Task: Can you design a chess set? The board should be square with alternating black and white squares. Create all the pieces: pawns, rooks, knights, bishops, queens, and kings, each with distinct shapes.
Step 3175:
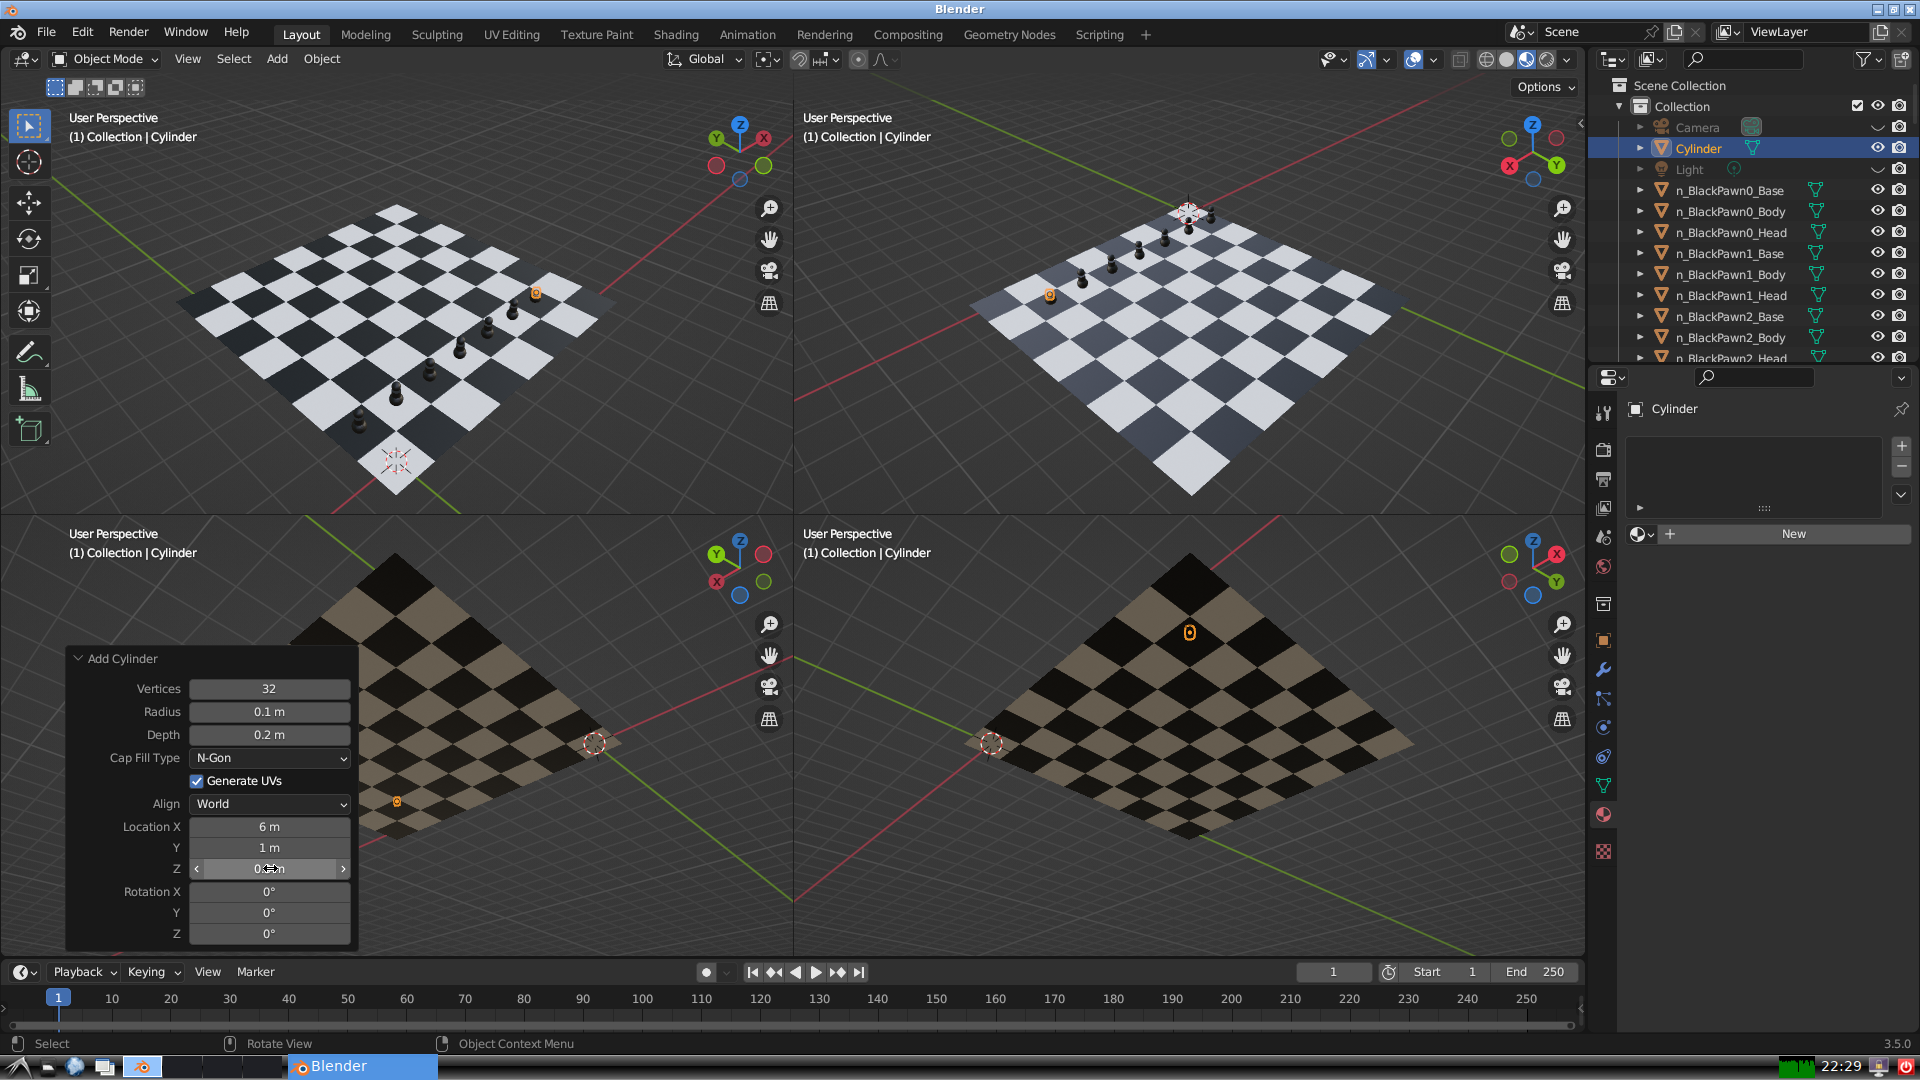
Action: {"mouse_move": [960, 540]}